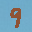
Label: 9